Question: Basically, I try to send a request via the 'GM_xmlhttpRequest()' Greasemonkey API and abort it.
Here is a demo script:
'''
// ==UserScript==
// @name example
// @namespace example795cb636-1f35
// @include https://www.google.com/
// ==/UserScript==
var ret = GM_xmlhttpRequest({
method: "GET",
url: "https://www.google.com/",
onerror: function(response) {
console.log("error : " + response.statusText);
},
onabort: function(response) {
console.log("abort : " + response.statusText);
},
onload: function(response) {
console.log("complete : " + response.statusText);
}
});
try{
ret.abort();
}
catch(e){
console.log(ret);
console.log(e);
}
'''
Here is my console output:

What am I missing?
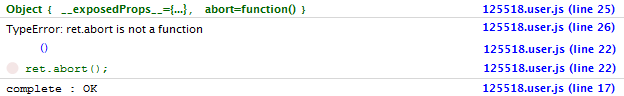
Answer: Submitted a patch that was <URL>. This issue is now officially resolved.
---
This is a bug in Greasemonkey. In <URL>.
The relevant code :
'''
var rv = {
__exposedProps__: {
finalUrl: "r",
readyState: "r",
responseHeaders: "r",
responseText: "r",
status: "r",
statusText: "r"
},
abort: function () { return req.abort(); }
};
'''
but
'''
var rv = {
__exposedProps__: {
finalUrl: "r",
readyState: "r",
responseHeaders: "r",
responseText: "r",
status: "r",
statusText: "r",
abort: "r"
},
abort: function () { return req.abort(); }
};
'''
See related bugs:
1. Provide abort() for GM_xmlhttpRequest
2. GM_xmlhttpRequest response.responseText is undefined in...
3. Use exposedProps
---
Patching the code fixes the bug.
You can:
1. Fork the Greasemonkey code, and use your own version (Recommended). and/or
2. File a bug report.